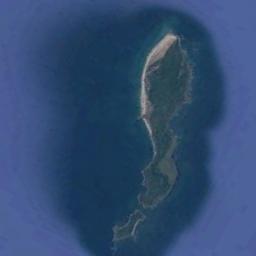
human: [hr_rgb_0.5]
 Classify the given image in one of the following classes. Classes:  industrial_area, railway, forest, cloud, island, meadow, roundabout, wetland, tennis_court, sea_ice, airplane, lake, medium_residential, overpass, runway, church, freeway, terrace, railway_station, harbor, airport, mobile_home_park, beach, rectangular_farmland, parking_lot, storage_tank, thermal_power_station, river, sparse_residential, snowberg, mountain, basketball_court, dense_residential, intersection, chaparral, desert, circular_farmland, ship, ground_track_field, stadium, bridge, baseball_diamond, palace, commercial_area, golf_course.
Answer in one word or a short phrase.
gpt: island